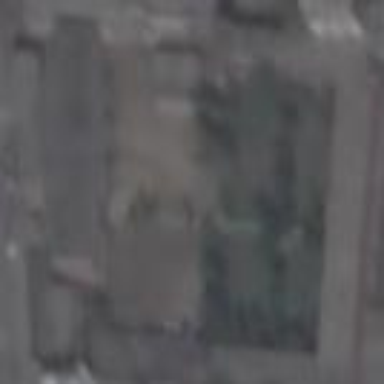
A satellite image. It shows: School building.